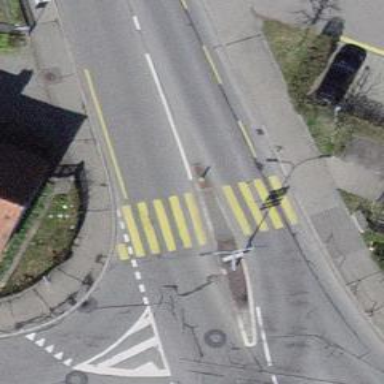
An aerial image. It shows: Footway crossing with asphalt surface and island in the middle.